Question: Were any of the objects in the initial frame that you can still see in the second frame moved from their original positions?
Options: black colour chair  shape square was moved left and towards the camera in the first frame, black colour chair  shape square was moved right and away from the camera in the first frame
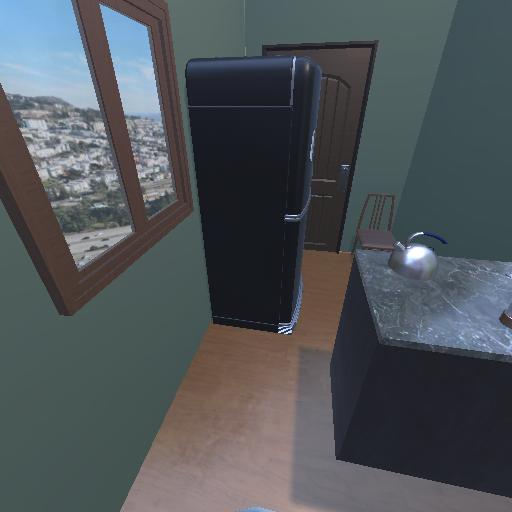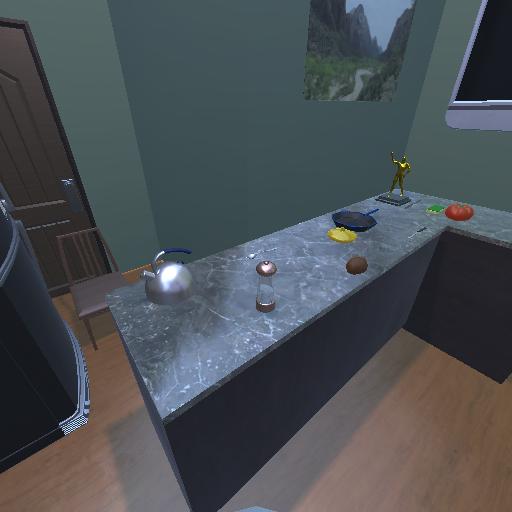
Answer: black colour chair  shape square was moved left and towards the camera in the first frame